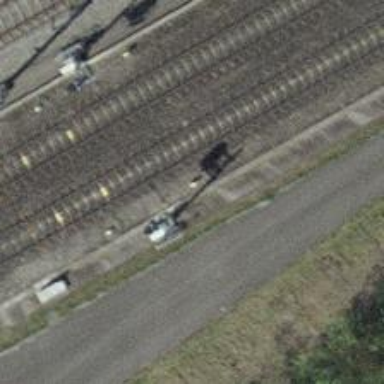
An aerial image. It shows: Railway signal.